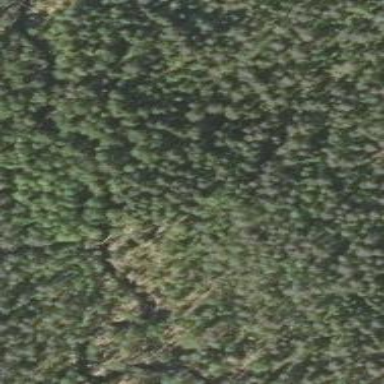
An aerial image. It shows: Woodland with needle-leaved trees.